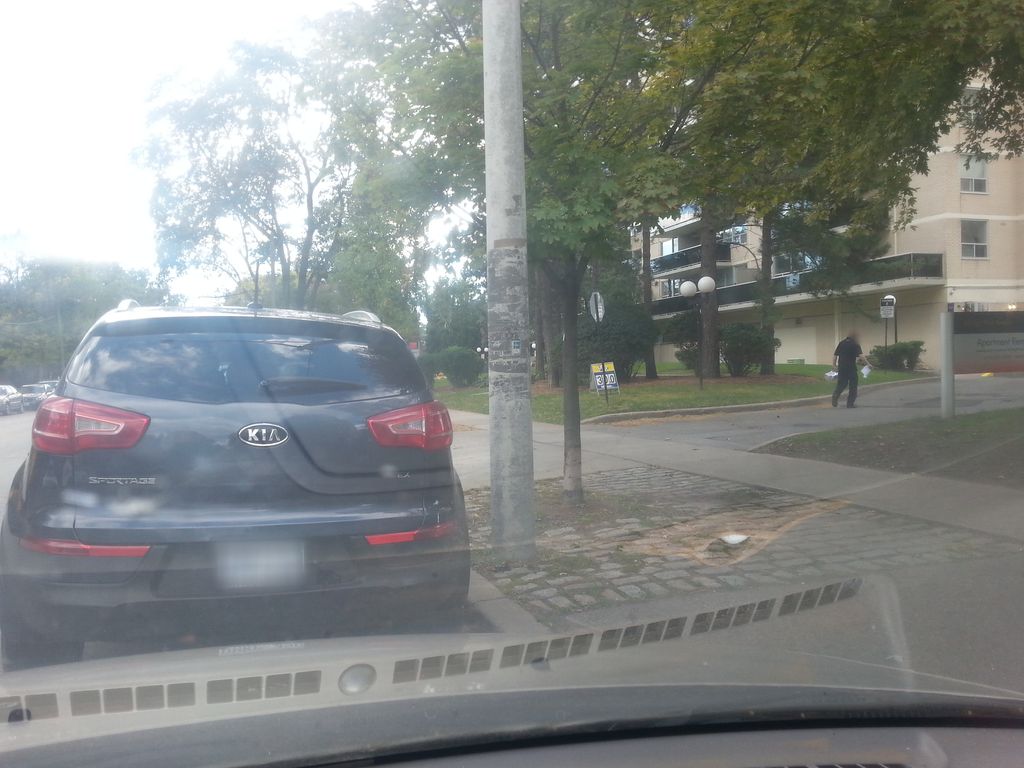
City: toronto